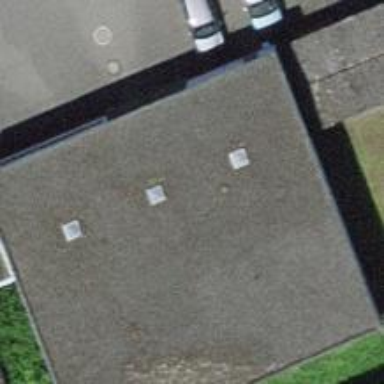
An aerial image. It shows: Building with flat roof.